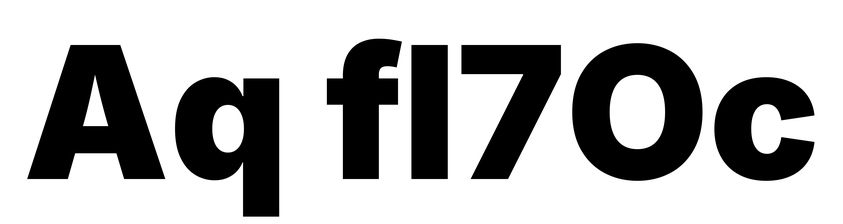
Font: Inter_Black